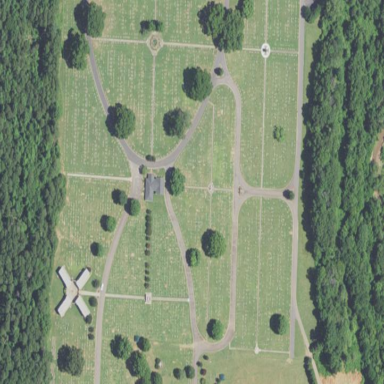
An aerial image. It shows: Cemetery.